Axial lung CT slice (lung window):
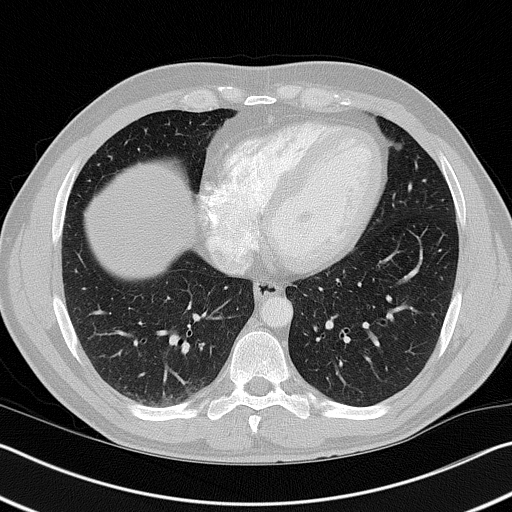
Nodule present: yes
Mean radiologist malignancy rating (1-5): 2